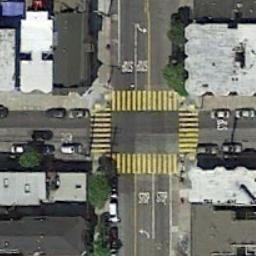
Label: intersection